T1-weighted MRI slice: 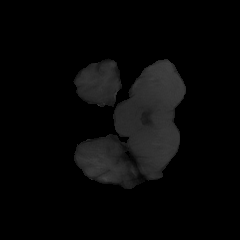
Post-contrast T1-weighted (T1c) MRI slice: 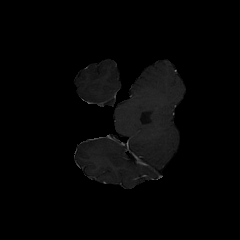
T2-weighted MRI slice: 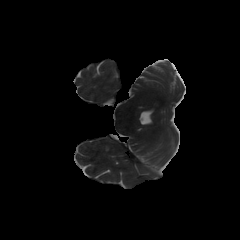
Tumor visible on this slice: no